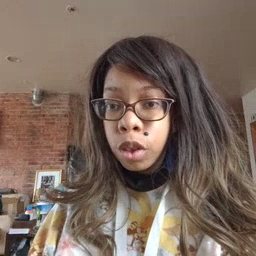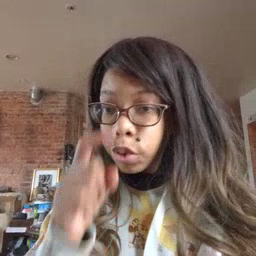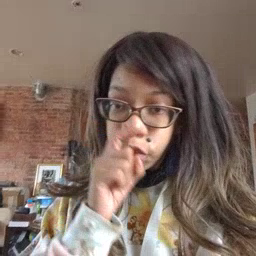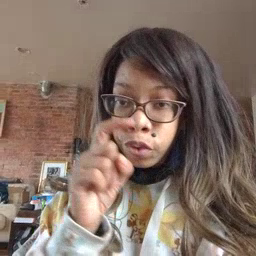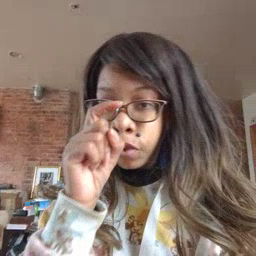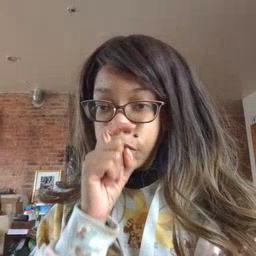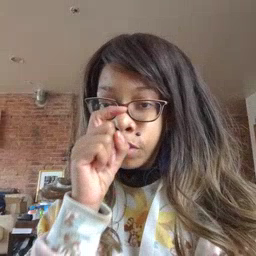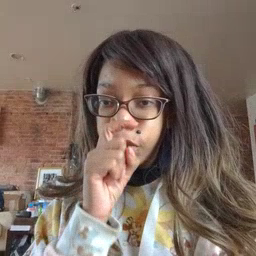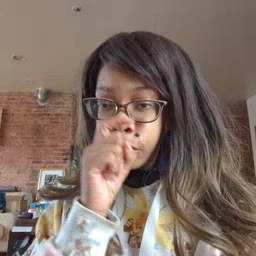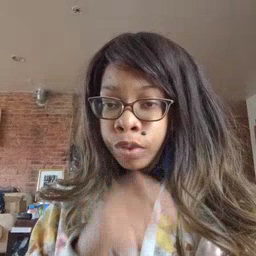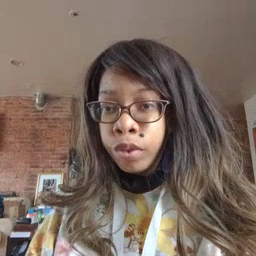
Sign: doll